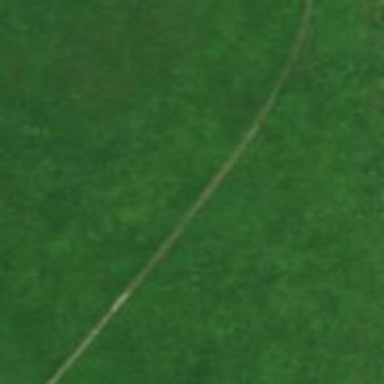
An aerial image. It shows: Path that is used as both road and footway.